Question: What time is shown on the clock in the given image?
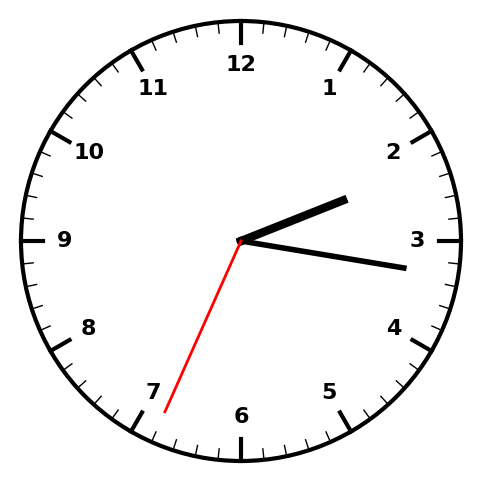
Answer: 02:16:34